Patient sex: M
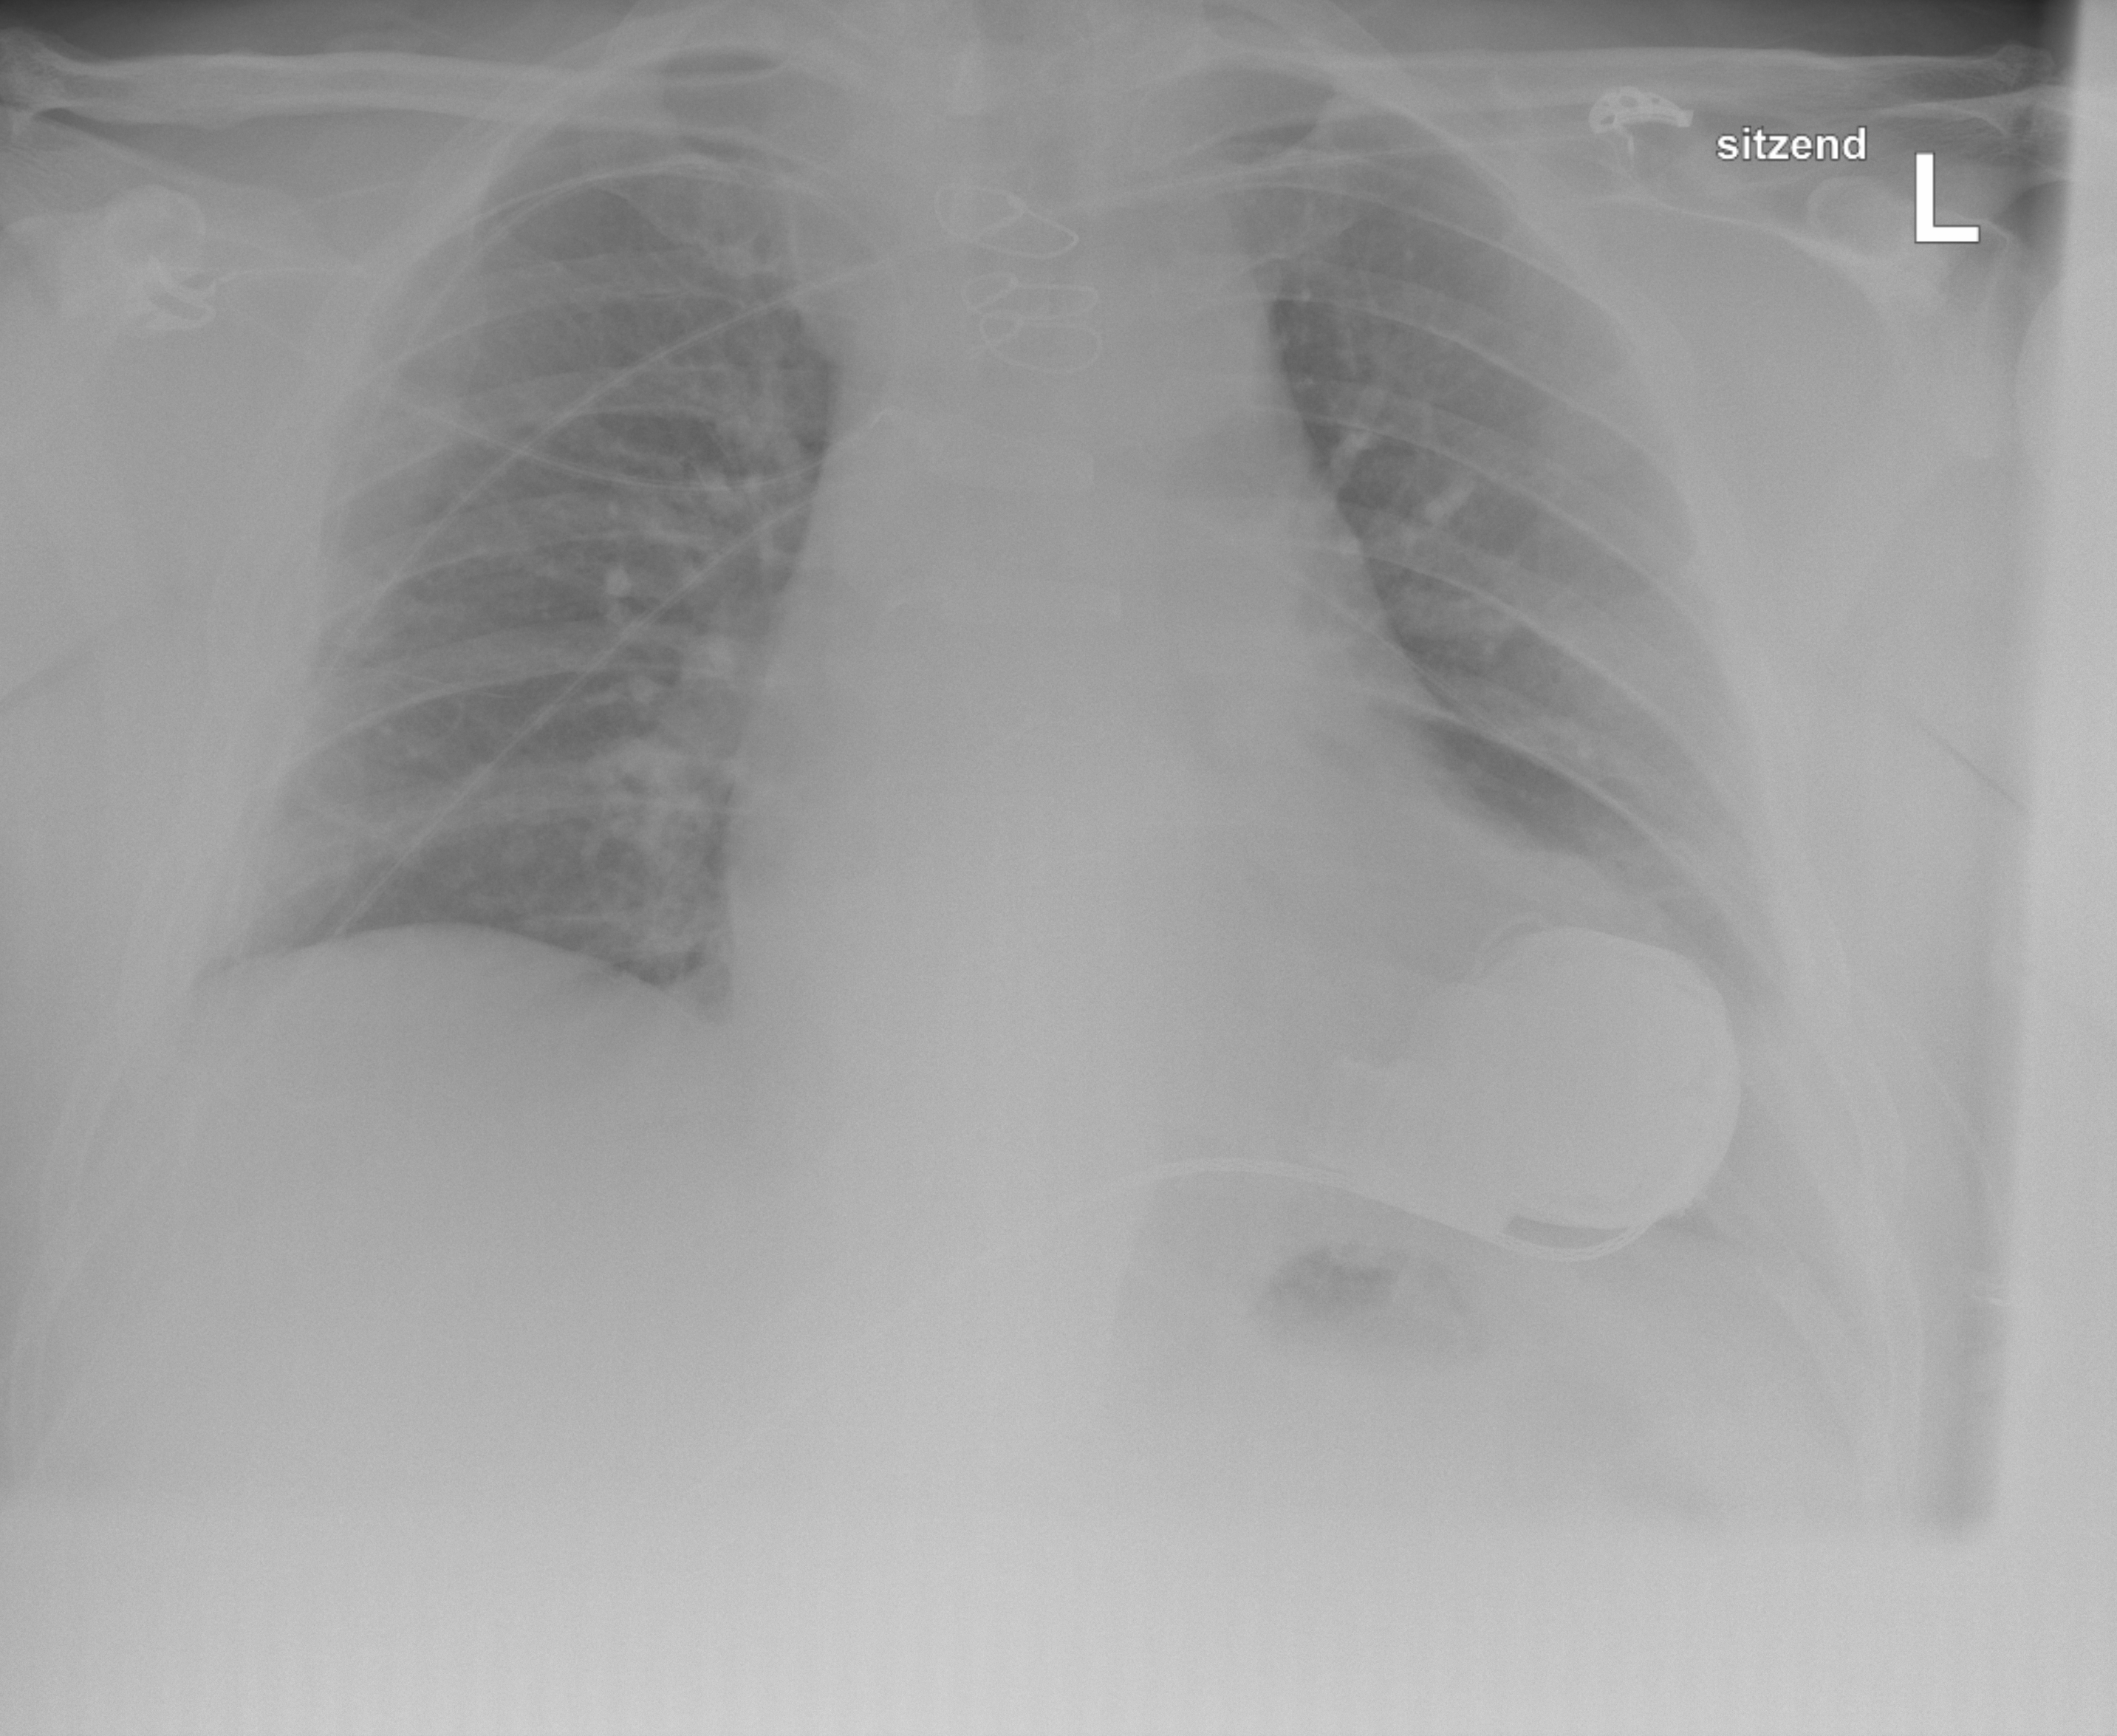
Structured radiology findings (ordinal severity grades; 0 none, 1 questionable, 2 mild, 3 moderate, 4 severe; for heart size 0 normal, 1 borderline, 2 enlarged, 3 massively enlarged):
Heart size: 2
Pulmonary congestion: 0
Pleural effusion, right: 1
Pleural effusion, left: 2
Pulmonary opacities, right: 0
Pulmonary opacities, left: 0
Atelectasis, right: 0
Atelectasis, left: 2